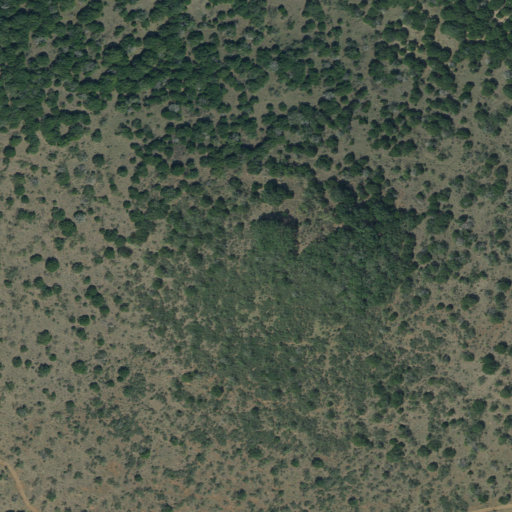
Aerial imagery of mountain in Texas named Buffalo Knob containing shrub, evergreen forest, and deciduous forest